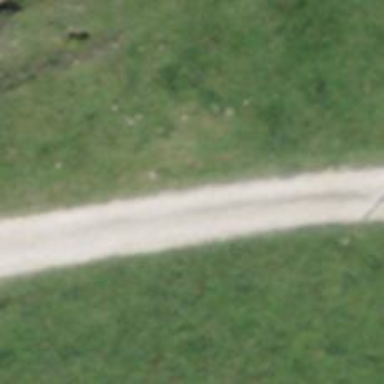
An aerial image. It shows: Track with pebblestone surface. The track type is grade2.